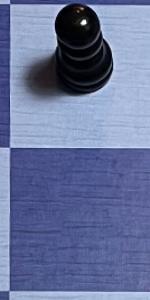
Label: Empty